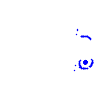
Particle: pion